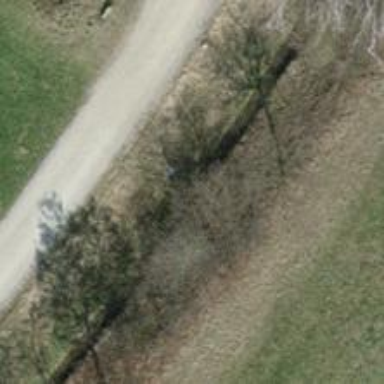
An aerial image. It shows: Culvert tunnel.